Question:
im noob to Programming Please look into the following code.while running the code it gave me some nullpointer exception
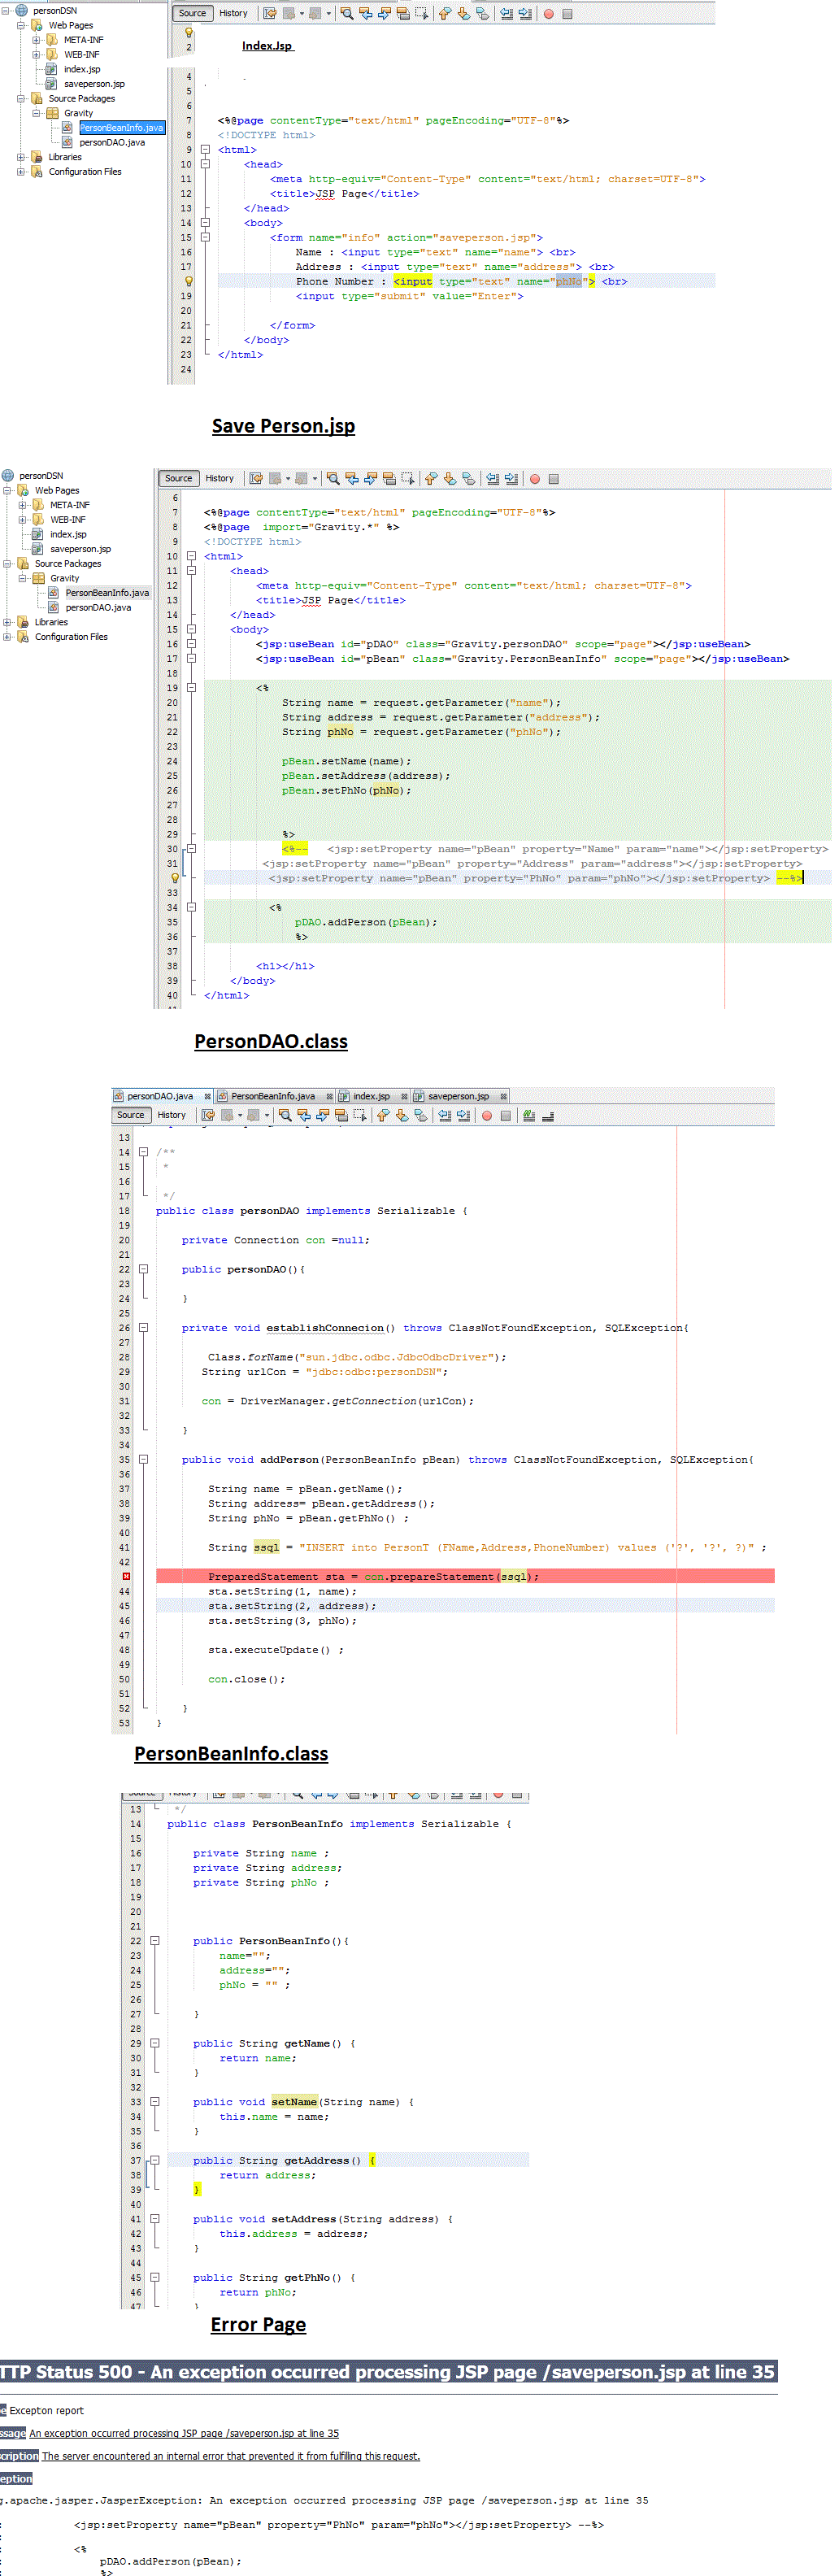
Answer: you never call 'establishConnection' in your 'Dao' class.
As result of this 'con' is null.
add the method 'establishConnection' in the 'constructor' of 'personDao':
'''
public personDao(){
establishConnection();
}
'''
and try it again.
Furthermore read the 'Java code conventions'.
A class name should start with uppercase: 'PersonDao' would by correct and it follows the 'Camelcase' code conventions.